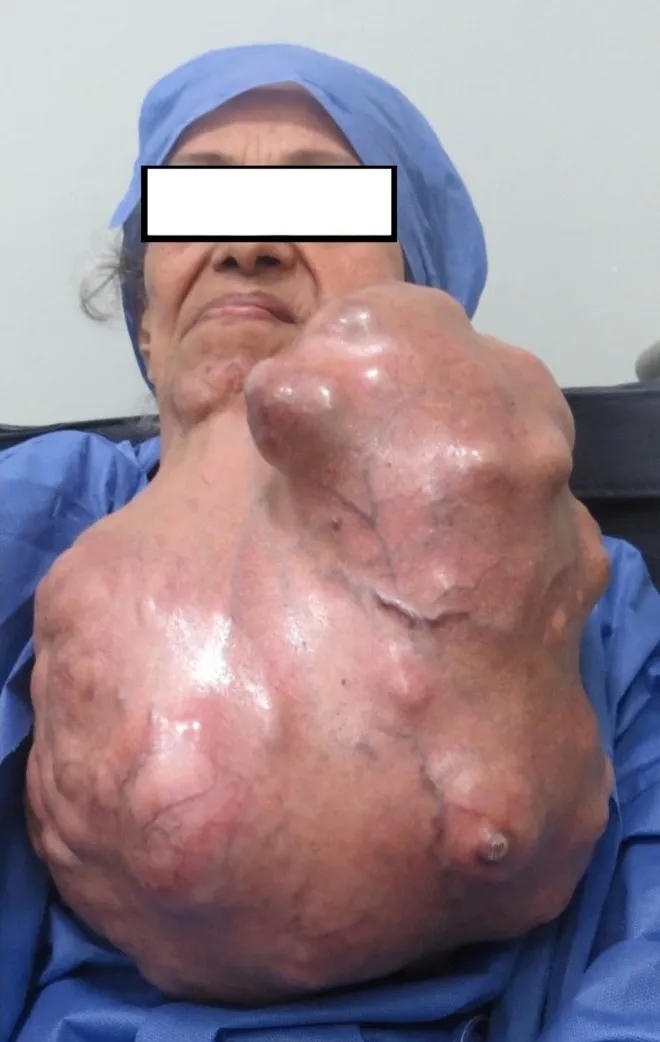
Preoperative antero-posterior view.
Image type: medical_photograph (other_medical_photograph)